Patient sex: M
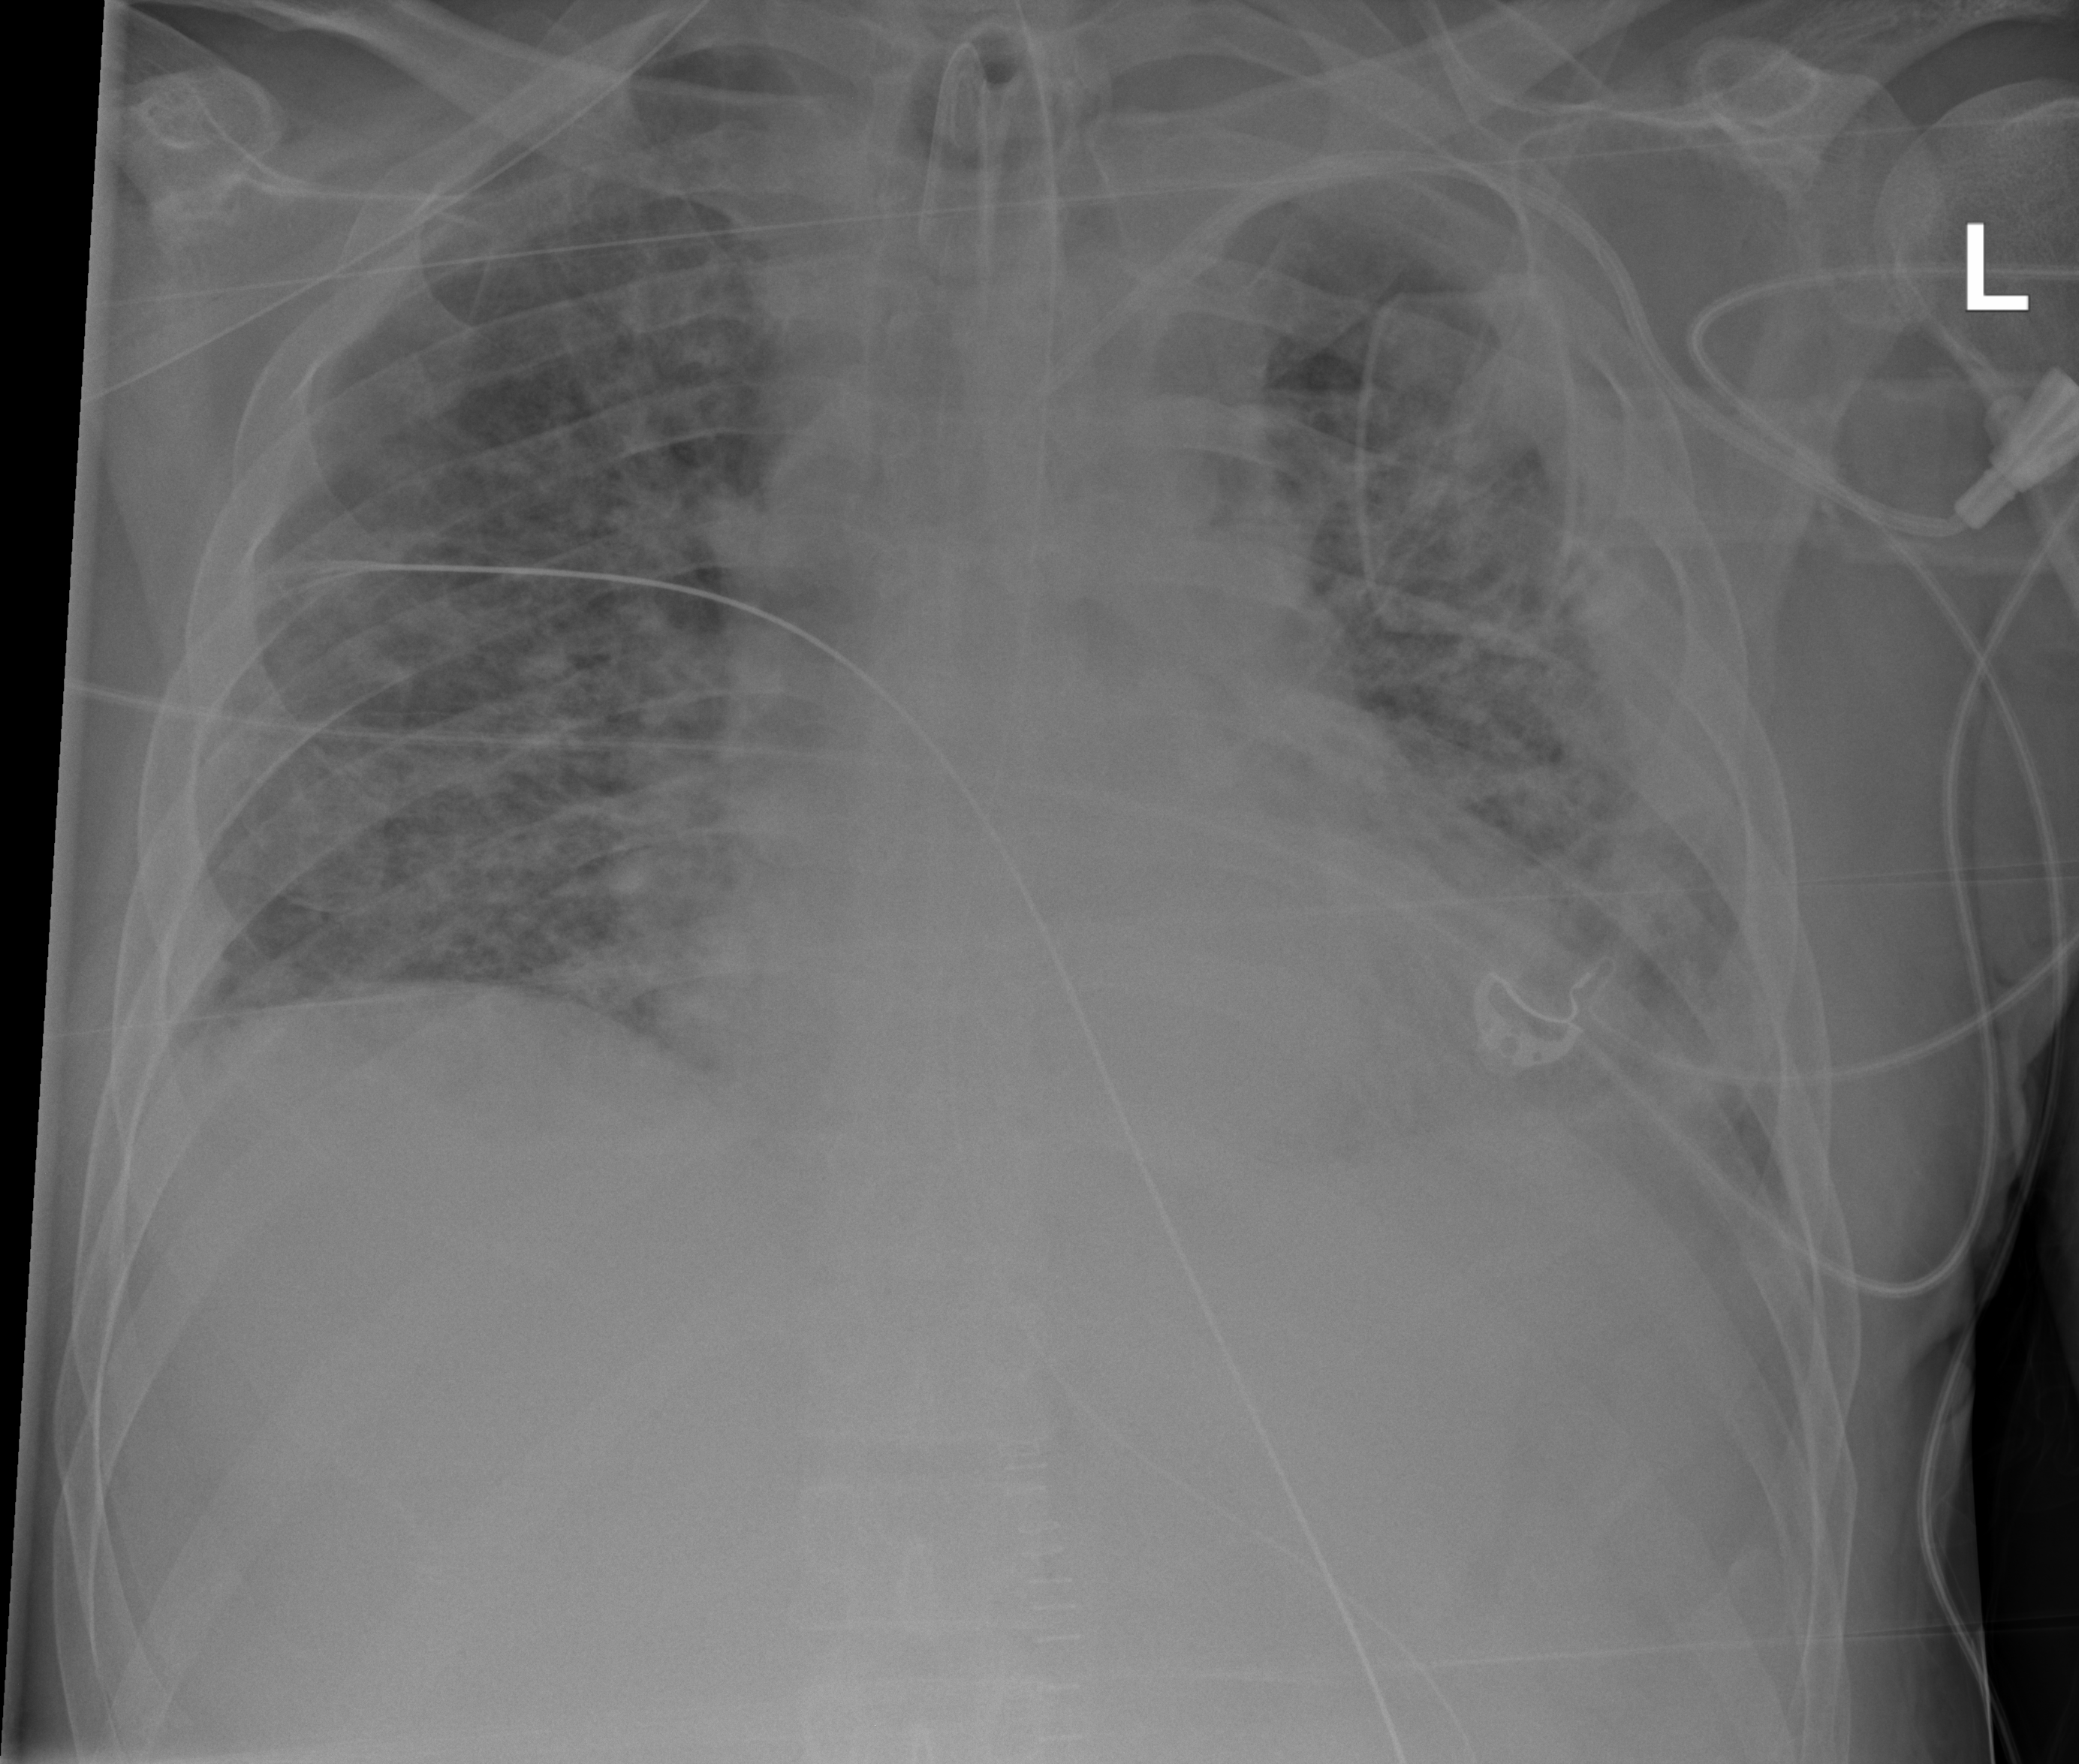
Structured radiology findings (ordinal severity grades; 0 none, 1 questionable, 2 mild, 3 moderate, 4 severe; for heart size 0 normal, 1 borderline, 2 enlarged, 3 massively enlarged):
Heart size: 2
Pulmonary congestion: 1
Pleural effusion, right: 1
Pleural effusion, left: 3
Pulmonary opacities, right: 3
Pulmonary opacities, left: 3
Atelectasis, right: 3
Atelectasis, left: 3